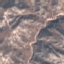
Land use / land cover class: HerbaceousVegetation